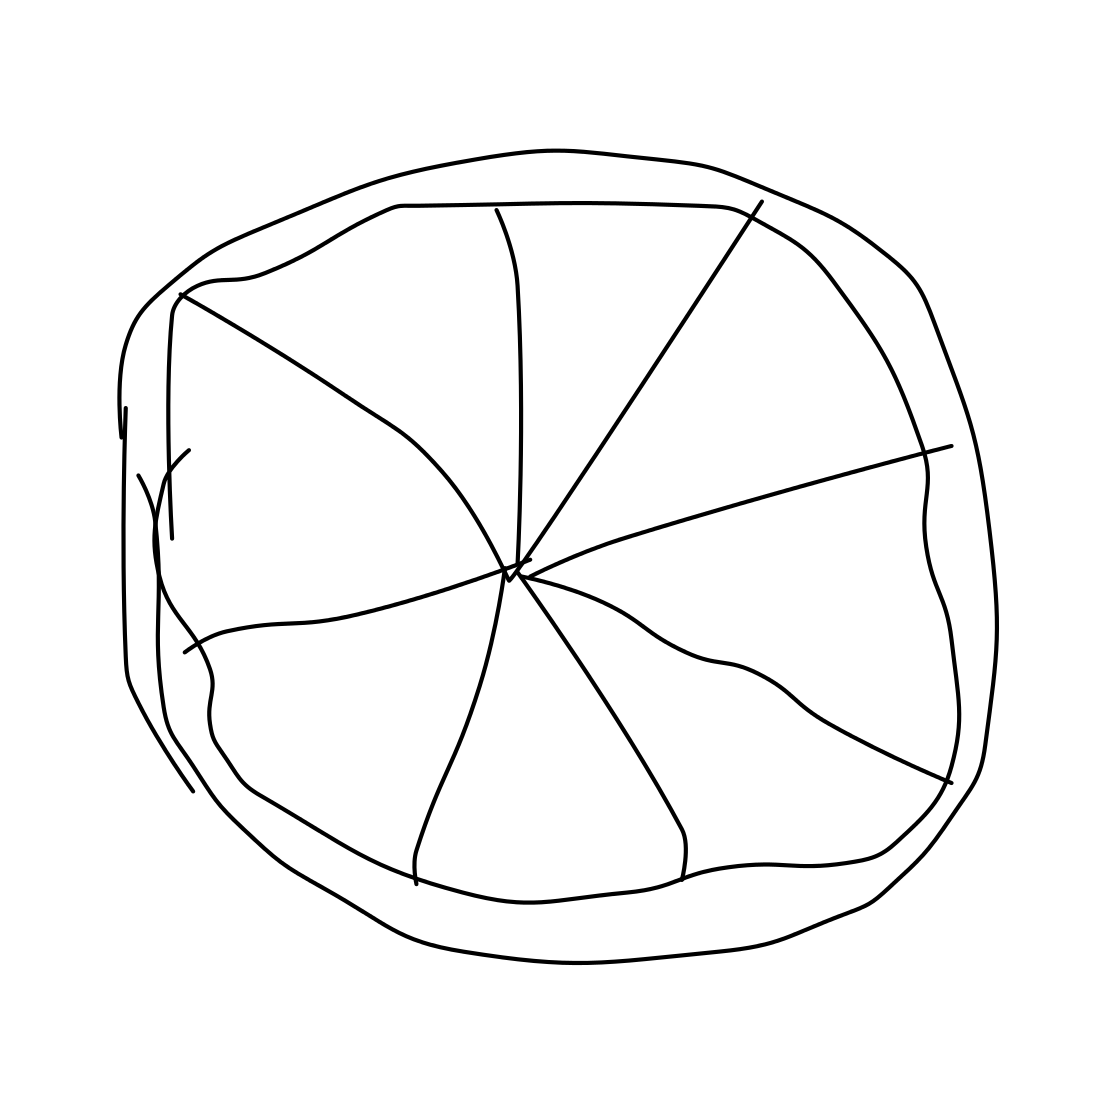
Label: pizza